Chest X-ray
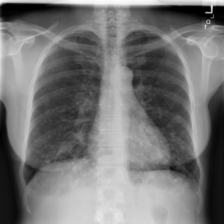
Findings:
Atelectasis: negative
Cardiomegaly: negative
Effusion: positive
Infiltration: negative
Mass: negative
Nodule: positive
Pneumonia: negative
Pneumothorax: negative
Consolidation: negative
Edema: negative
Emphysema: negative
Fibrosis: negative
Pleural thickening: negative
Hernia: negative